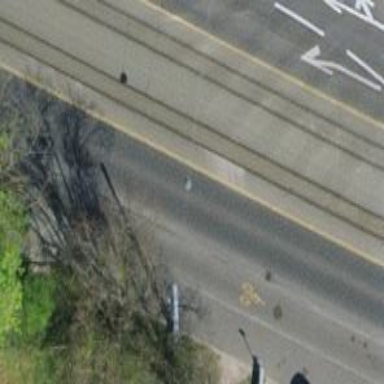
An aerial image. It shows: Primary highway with asphalt surface and cycle track.